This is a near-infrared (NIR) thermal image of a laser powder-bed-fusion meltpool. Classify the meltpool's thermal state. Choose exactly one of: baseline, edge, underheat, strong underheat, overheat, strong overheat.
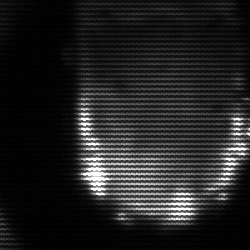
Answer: baseline